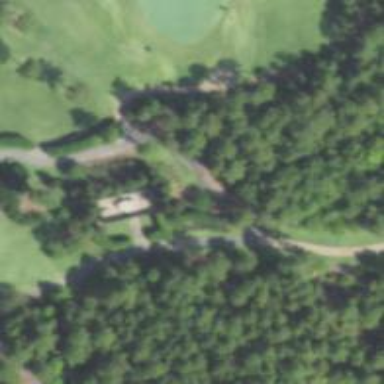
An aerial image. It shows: Pathway for golfing.